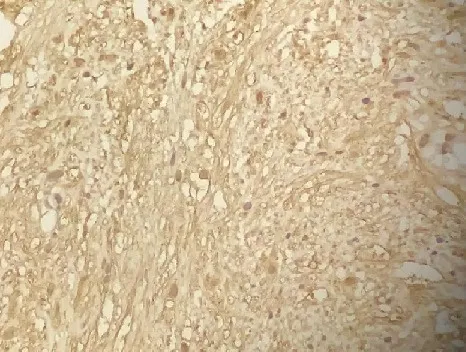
Diffuse S100 immunoreactivity.
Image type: pathology (immunostaining)